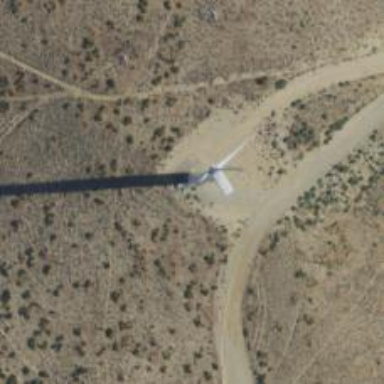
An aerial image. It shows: Wind generator using wind turbines of horizontal axis.